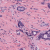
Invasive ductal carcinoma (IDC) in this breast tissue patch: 1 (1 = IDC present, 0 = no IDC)